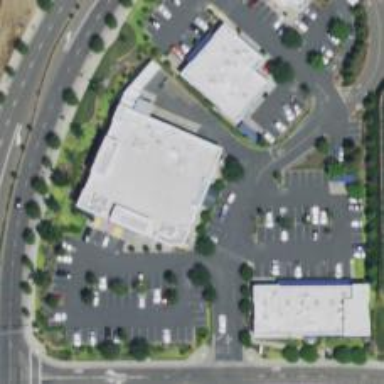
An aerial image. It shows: Pharmacy providing healthcare services.